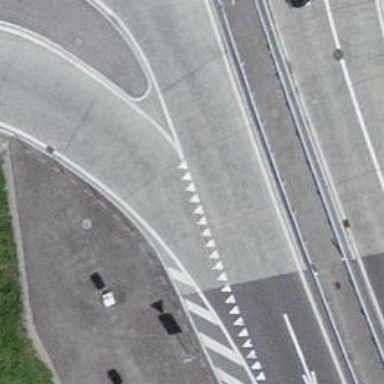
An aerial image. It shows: Road with "give way" sign.